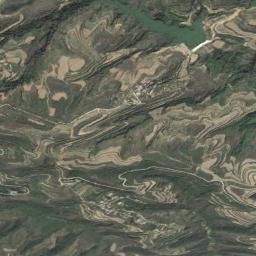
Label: terrace